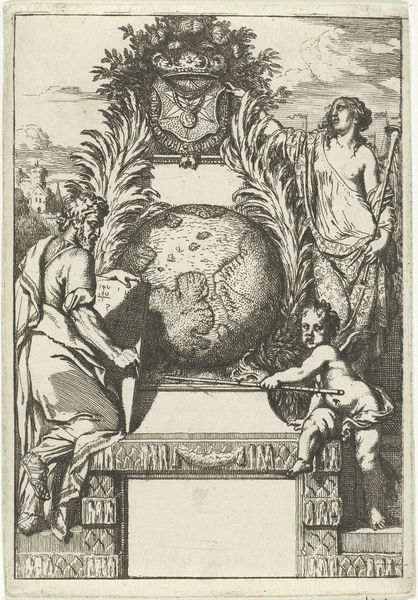
Titel: Globe geflankeerd door allegorische figuren
Künstler: Gerard de Lairesse
Standort: Amsterdam
Institution: Rijksmuseum
Schlagwörter: blätter, feder, himmel, mann, umhang, weiß, wolken, landschaft, stadt, blumen, busen, frau, grau, schwarz, zeichnung, haus, bart, sockel, erde, zweige, figur, kind, pflanzen, krone, engel, putte, putto, ranken, stab, grafik, graphik, figuren, tafel, palmwedel, podest, knabe, buch, denkmal, druck, druckgrafik, radierung, stich, seite, kugel, altar, buchseite, wappen, palmzweig, zeus, globus, welt, grabmal, justizia, weltkugel, atlas, lde